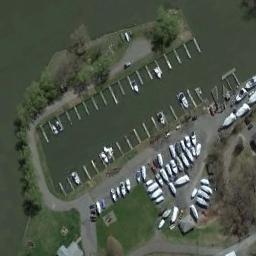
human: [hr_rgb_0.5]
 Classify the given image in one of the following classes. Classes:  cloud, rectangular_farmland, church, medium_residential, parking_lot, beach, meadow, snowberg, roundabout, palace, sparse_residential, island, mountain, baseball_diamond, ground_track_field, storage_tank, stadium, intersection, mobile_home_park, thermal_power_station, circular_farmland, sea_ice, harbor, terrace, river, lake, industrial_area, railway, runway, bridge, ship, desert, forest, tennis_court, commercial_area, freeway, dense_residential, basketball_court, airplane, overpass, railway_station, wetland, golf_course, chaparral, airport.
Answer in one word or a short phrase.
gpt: harbor